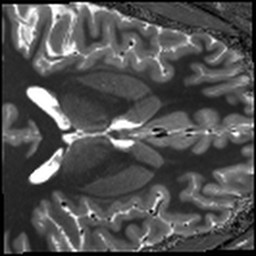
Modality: T1map
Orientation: axial
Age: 24
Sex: male